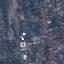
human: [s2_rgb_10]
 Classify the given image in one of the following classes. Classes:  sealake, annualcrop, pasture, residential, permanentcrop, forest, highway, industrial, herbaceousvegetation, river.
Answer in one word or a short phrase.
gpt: Industrial